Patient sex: F
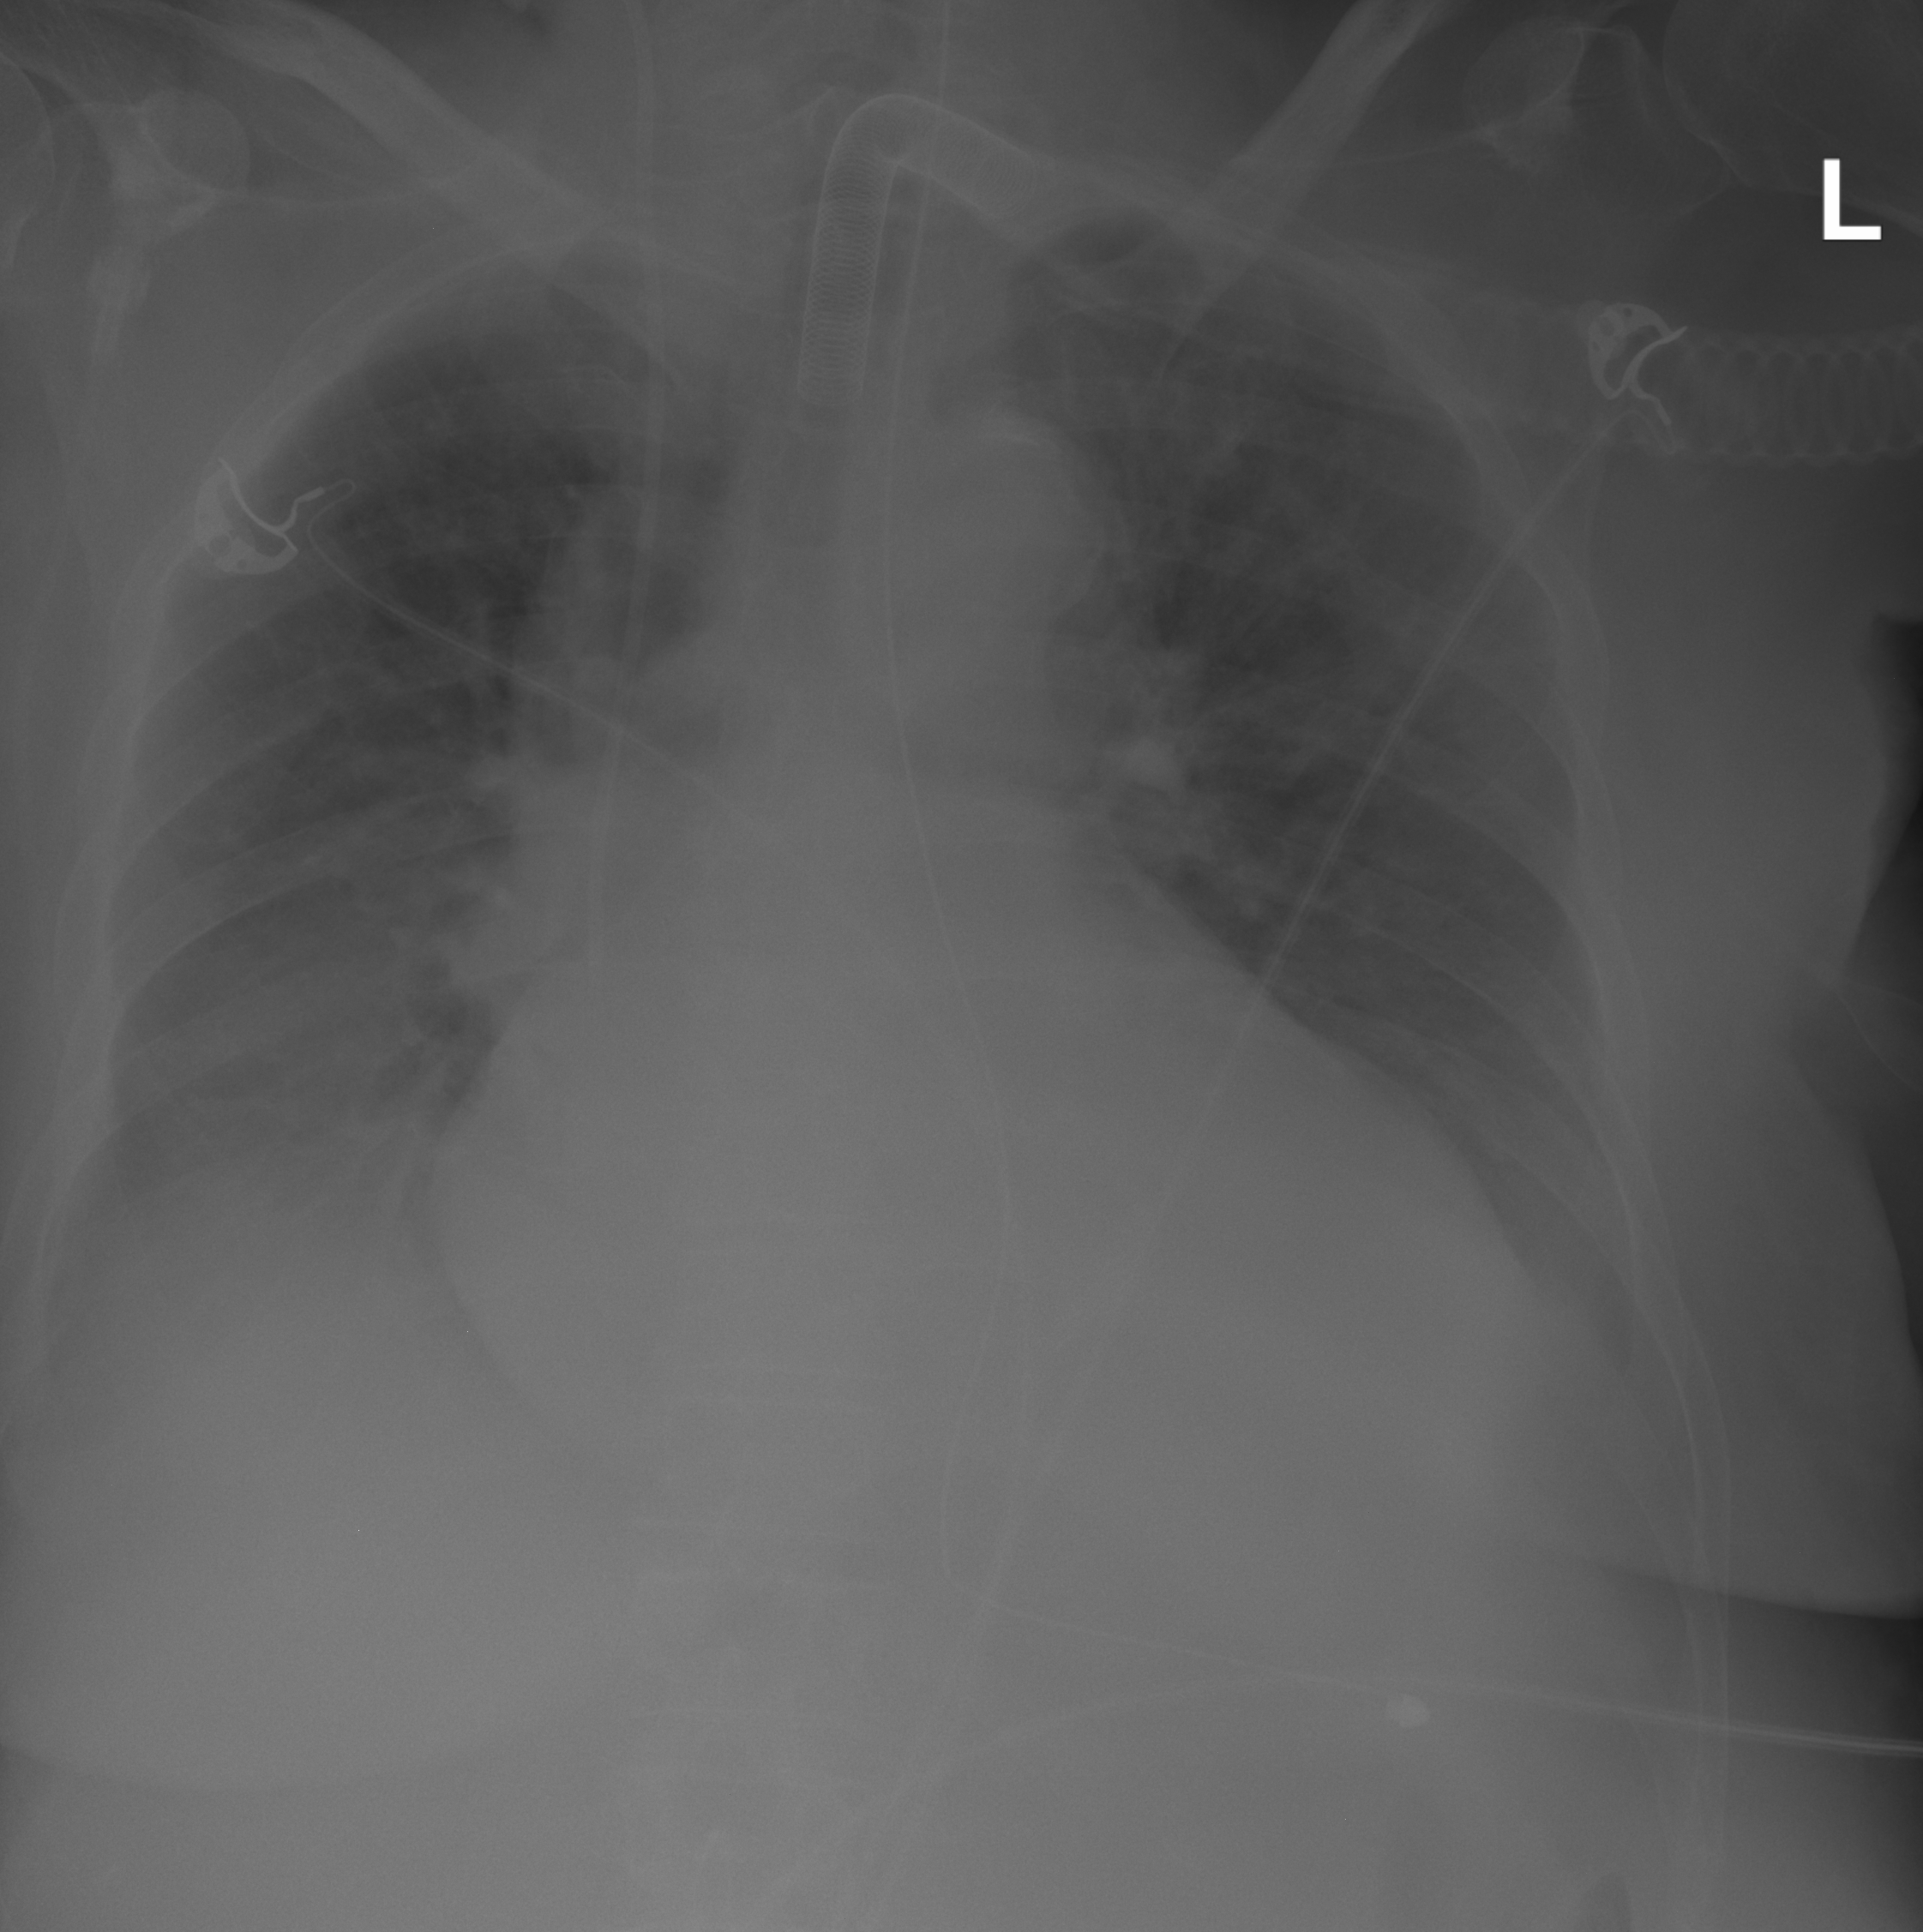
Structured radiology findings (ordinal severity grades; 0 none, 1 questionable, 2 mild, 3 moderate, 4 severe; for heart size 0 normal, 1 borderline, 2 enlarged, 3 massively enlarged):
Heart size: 2
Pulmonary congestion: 0
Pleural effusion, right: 2
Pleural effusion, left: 1
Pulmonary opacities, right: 0
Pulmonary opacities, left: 0
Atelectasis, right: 2
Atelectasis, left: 1